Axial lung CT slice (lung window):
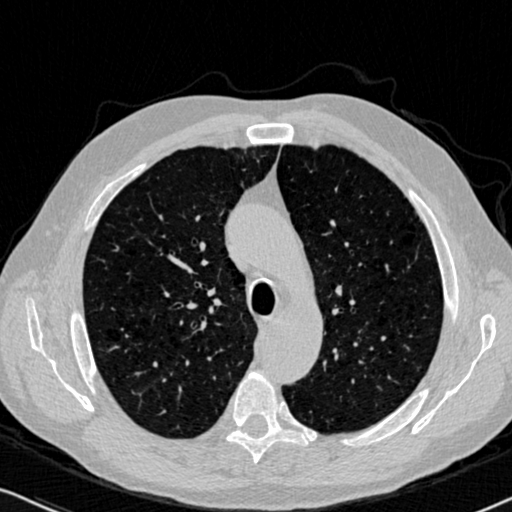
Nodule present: no